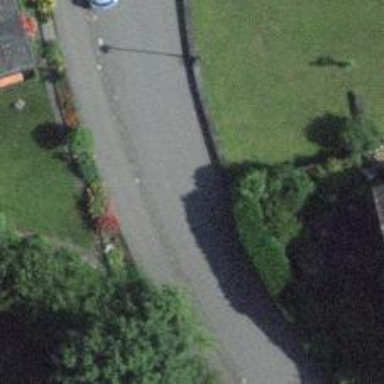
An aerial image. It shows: Asphalt road in residential area.